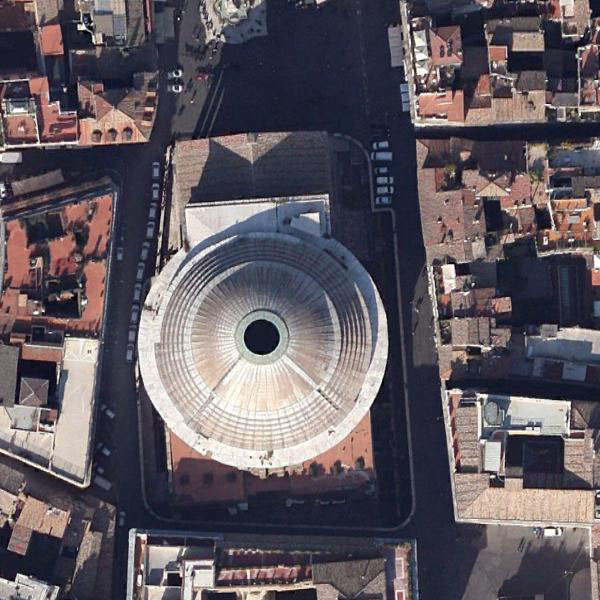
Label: Church